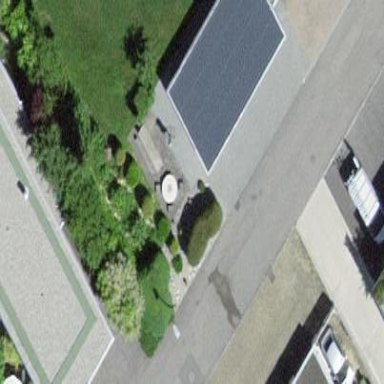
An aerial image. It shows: Garage with flat roof.